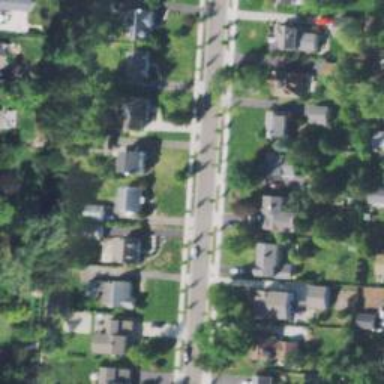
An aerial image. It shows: Residential driveway used as service road.